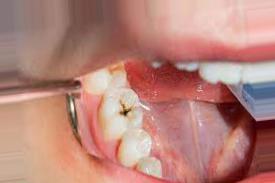
Condition: Caries